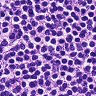
Metastatic tissue present: no